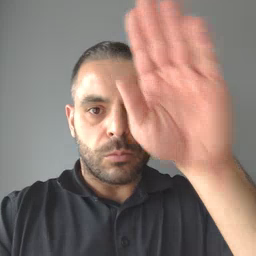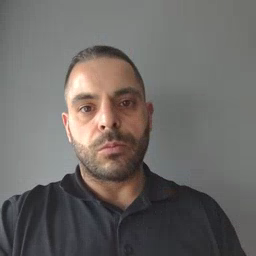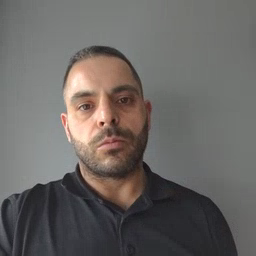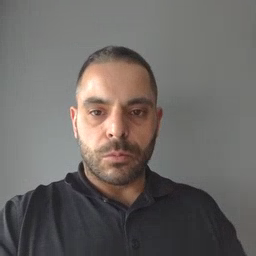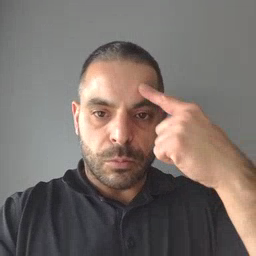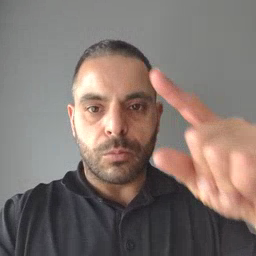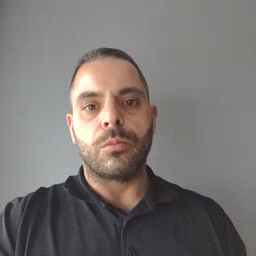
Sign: for